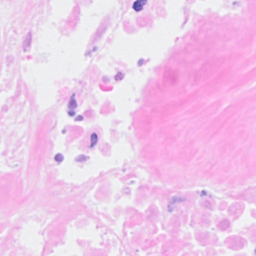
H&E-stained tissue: Breast